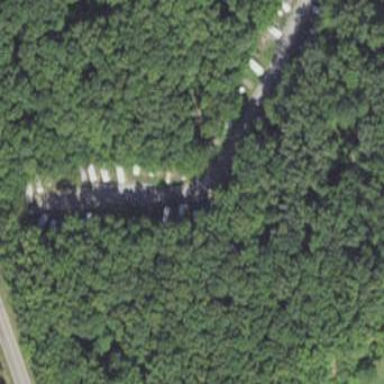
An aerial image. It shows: Caravan site for tourism.